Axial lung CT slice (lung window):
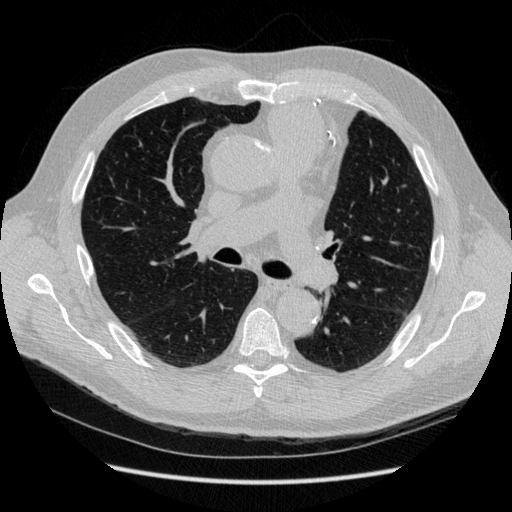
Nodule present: no